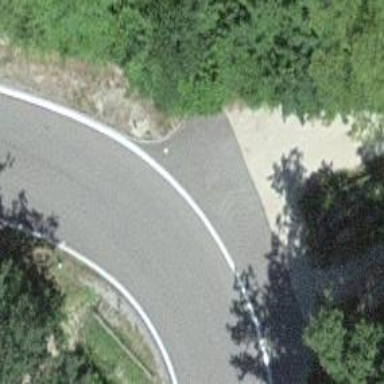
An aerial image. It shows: Road with steps.